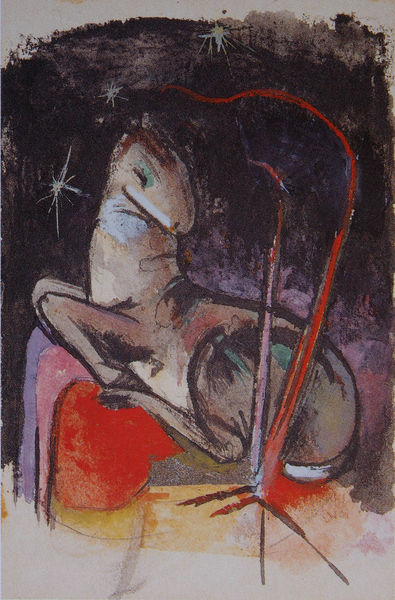
Titel: Ruhendes Tier
Künstler: Franz Marc
Standort: Schweiz
Institution: Privatbesitz
Schlagwörter: blau, dunkel, gemälde, himmel, kopf, weiß, aquarell, gelb, grün, sitzen, abend, braun, bunt, grau, nacht, orange, rücken, schwarz, türkis, zeichnung, rot, tier, augen, bild, hals, auge, dunkelheit, rosa, pferd, nachthimmel, beine, hellblau, huf, hufe, schweif, ruhe, liegen, ruhen, düster, bogen, studie, fahne, abstrakt, modern, lila, violett, kuh, kissen, liegend, umriss, blut, stern, strahlen, becken, sterne, zirkus, allegorie, schimmel, franz, hirsch, reh, verletzung, einhorn, kalb, ruht, franz marc, marc, fohlen, komet, schliere, tiergestlt, vorderlauf, allegorie+